Field crop: tomato
Growth stage: 1
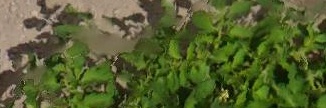
Species: tomato